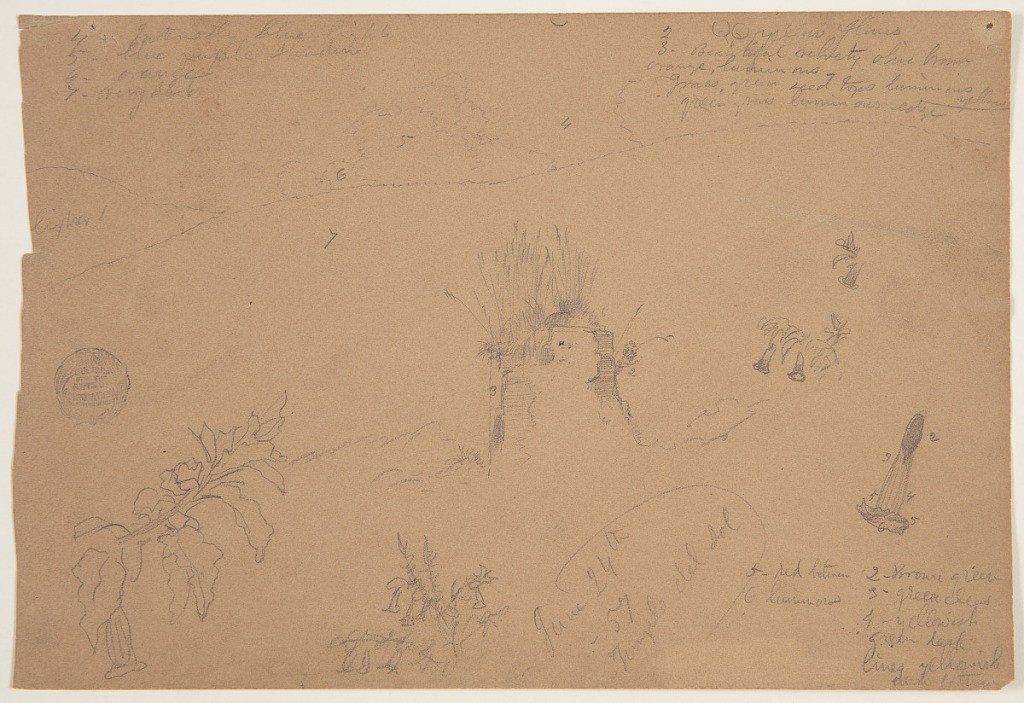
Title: Landscape and Botanical Sketch from the Temple of the Sun, Quito, Ecuador
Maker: Frederic Edwin Church, American, 1826–1900
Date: June 24, 1857
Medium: Graphite on tan wove paper
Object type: Drawing
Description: Mixed landscape, botanical, and architectural sketches showing views of a mountain ridge, plants and flowers, and a ruin. Above, the outline of a gently sloping ridge is backdropped by billowing clouds. Below, five studies of a plant with yellow, bell-shaped flowers are visible, with a prominent, detailed flower at lower right. At center, an overgrown architectural ruin is visible.